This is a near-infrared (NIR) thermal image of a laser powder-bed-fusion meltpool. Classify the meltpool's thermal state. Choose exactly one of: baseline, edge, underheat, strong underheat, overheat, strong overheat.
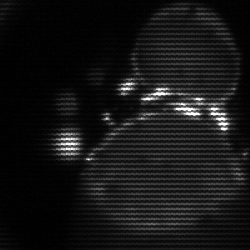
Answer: edge